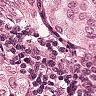
Metastatic tissue present: yes